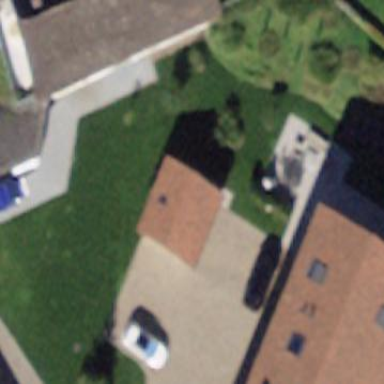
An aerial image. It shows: Shed.